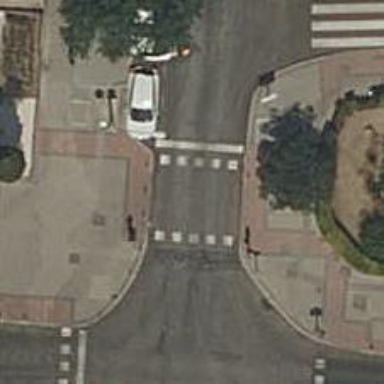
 including zebra crossing with signal lights."